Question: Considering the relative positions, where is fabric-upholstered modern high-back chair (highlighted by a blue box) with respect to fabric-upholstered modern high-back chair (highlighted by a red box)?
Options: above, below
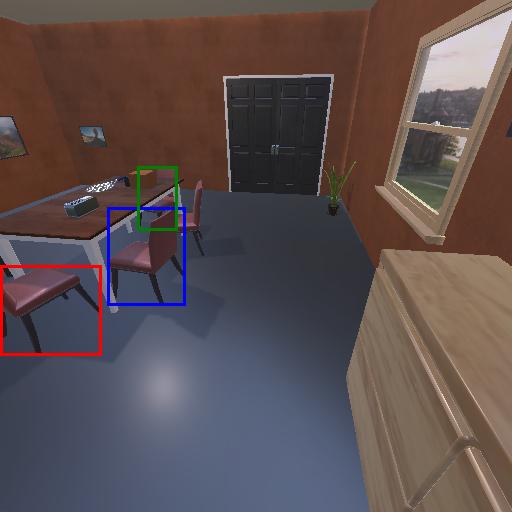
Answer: above